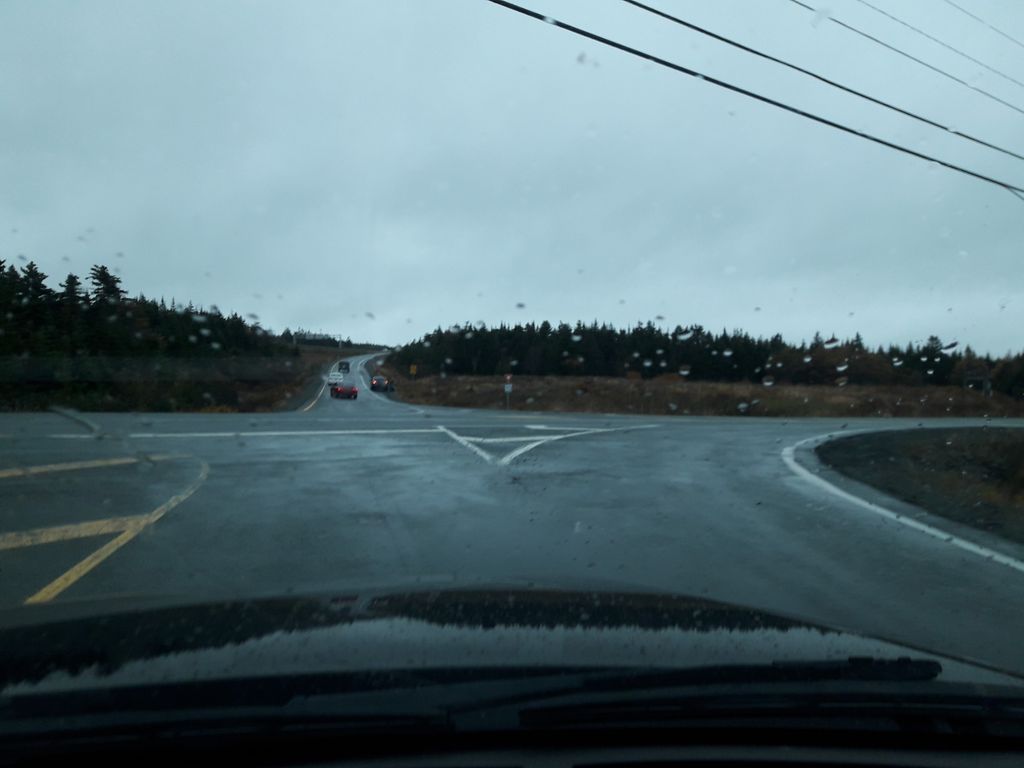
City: st_johns